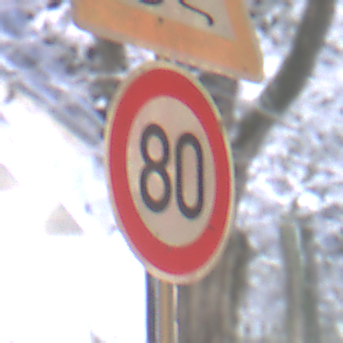
Verkehrszeichen: Geschwindigkeit80
Zusatzzeichen oben: SchleuderOderRutschgefahr
Umgebung: Outdoor, Urban
Tageszeit: Night
Wetter: Overcast
Licht: Artificial
Jahreszeit: Winter
Kontrast: MediumContrast